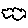
Label: cloud